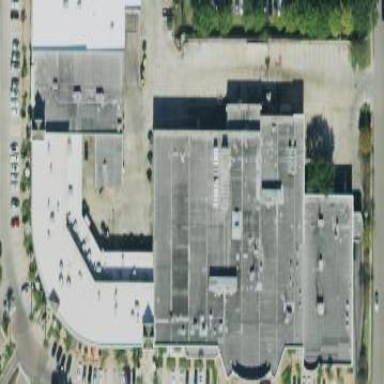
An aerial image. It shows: Supermarket located in building.